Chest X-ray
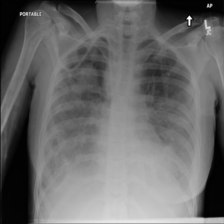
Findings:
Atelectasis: negative
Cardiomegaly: negative
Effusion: negative
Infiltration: negative
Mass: negative
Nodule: negative
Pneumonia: negative
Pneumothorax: negative
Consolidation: negative
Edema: negative
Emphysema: negative
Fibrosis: negative
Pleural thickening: negative
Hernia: negative